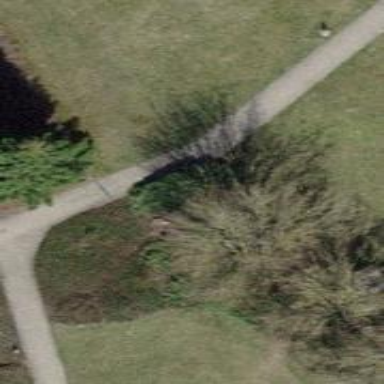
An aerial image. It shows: Path made of paving stones.